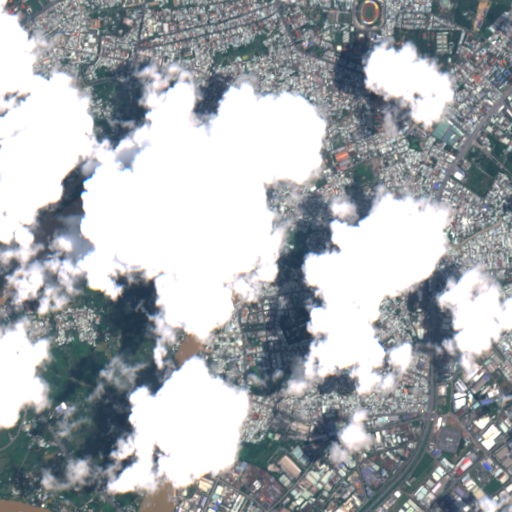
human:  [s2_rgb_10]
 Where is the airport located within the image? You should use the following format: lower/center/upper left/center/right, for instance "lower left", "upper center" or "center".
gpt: The airport is located in the upper left of the image.
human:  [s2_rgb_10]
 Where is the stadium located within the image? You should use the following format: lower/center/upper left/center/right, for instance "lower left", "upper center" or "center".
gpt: The stadium is located in the upper right of the image.
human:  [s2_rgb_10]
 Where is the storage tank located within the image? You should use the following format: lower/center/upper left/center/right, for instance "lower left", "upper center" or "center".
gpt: The storage tank is located in the lower right of the image.
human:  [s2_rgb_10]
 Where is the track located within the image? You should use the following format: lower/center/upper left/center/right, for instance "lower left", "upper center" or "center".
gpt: The track is located in the upper right of the image.
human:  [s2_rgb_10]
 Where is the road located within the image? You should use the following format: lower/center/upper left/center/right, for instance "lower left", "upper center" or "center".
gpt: There is no road in the image.